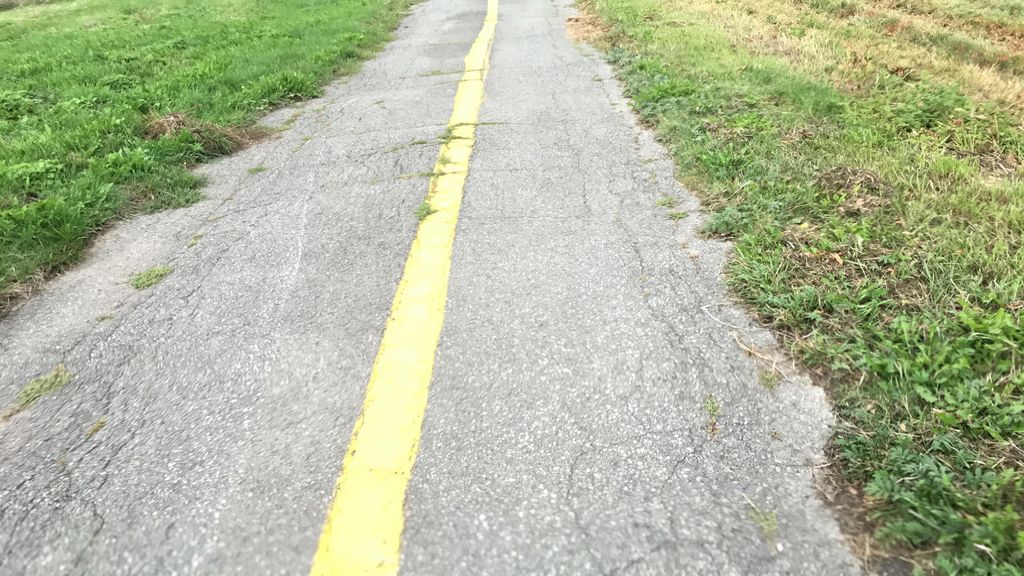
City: montreal